Question: Please any one tell how to remove this error.
Thanks
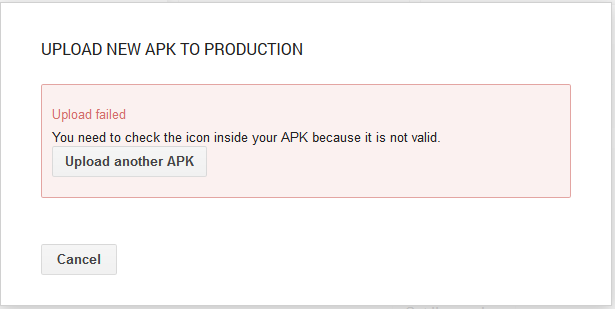
Answer: I have solved the issue. I have renamed the apk file to zip and explore the drawable folder and found there was some images which i have already deleted from project but they are still showing in apk. After deletion of those files the apk uploaded successfully.
I do not why the deleted images still in apk's drawable folder.